Interaction volume radius: 5 \u00c5
Interaction volume height: 30 \u00c5
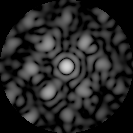
Disorder parameter: 0.5195